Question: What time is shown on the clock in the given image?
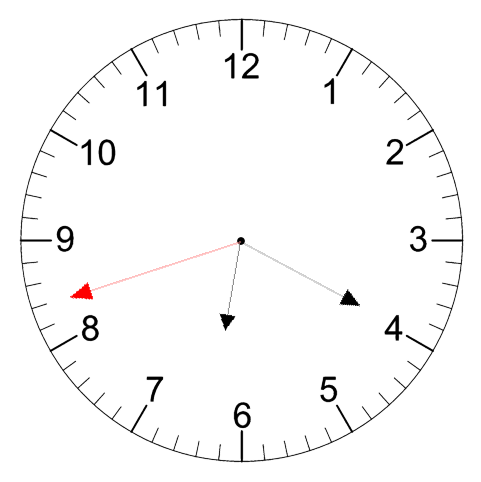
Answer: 06:19:42